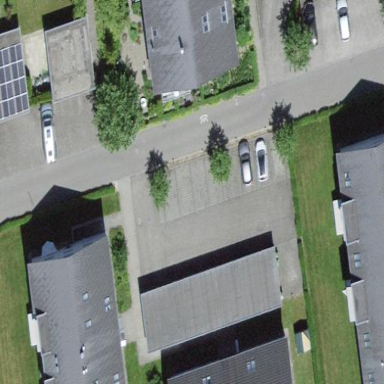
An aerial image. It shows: Parking available on the street side.